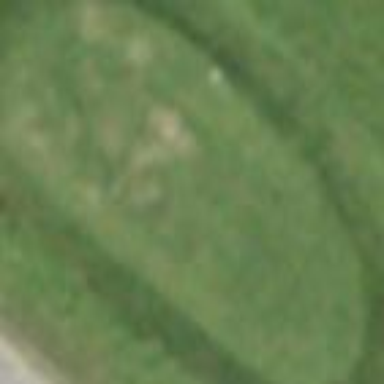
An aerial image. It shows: Golf tee.